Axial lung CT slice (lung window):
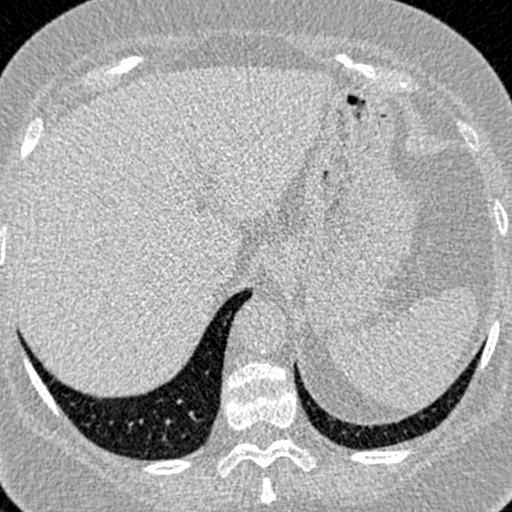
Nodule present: no